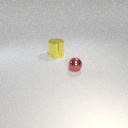
large yellow metal cylinder to the left of small red metal sphere